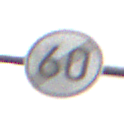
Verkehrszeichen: EndeGeschwindigkeit60
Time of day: MorningAfternoon
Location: Outdoor (Nature)
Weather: Overcast
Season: NotSpecified
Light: Natural